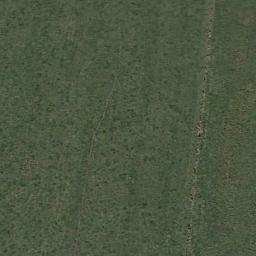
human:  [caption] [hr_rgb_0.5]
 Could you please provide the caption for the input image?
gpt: There is a tree in the grass .

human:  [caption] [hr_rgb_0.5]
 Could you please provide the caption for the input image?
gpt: This meadow has evenly distributed dense grasses and a trail is also on the meadow .

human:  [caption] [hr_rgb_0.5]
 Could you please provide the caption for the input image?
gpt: The meadow is dense but uneven .

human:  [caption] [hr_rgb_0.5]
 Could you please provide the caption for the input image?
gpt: A large lush green meadow covered with green grass .

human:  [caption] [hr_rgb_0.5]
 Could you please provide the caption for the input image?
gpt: A sparse green meadow with some grass .